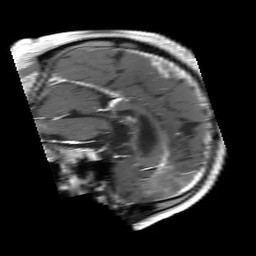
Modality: T1w
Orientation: sagittal
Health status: ill
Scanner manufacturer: siemens
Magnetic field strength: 3 T
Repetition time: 0.4 s
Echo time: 0.0026 s